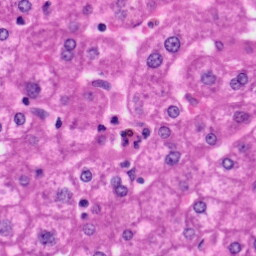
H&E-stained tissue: Liver